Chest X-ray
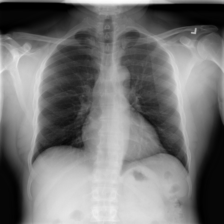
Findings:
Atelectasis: negative
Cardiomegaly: positive
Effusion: negative
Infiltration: negative
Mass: negative
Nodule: negative
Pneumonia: negative
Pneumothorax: negative
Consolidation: negative
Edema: negative
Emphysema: negative
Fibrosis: negative
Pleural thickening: negative
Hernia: negative